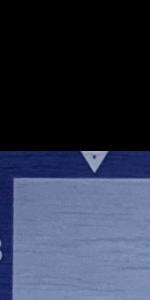
Label: Empty